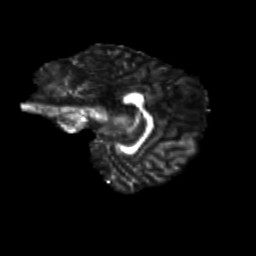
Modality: FA
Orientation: sagittal
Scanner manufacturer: siemens
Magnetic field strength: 3 T
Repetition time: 9.2 s
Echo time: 0.084 s